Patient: sex F, age 66
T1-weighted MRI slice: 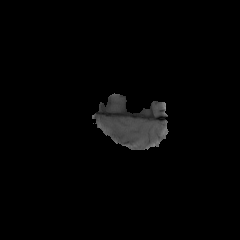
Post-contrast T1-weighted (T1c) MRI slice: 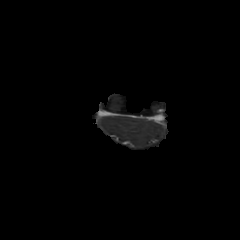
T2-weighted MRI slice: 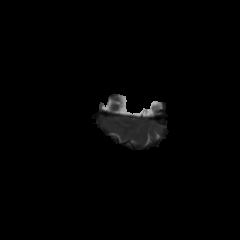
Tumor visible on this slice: no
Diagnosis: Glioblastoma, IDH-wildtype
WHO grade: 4